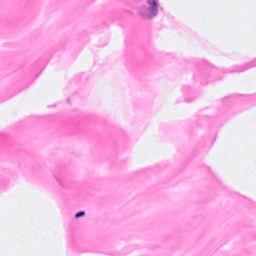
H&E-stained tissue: Breast